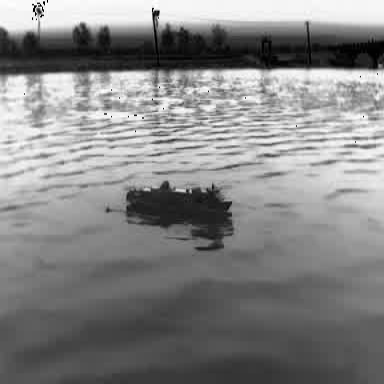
There is a container_ship in the infrared image.